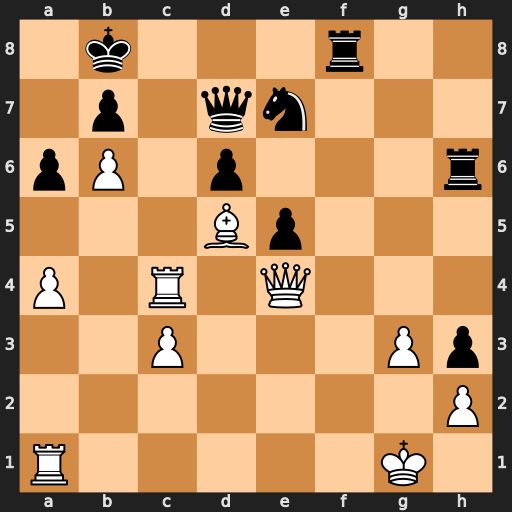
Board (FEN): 1k3r2/1p1qn3/pP1p3r/3Bp3/P1R1Q3/2P3Pp/7P/R5K1
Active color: w
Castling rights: -
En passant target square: -
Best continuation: Rc7 Qxc7 bxc7+